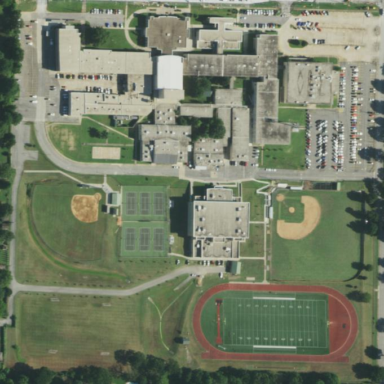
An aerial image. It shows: School.